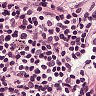
Metastatic tissue present: no